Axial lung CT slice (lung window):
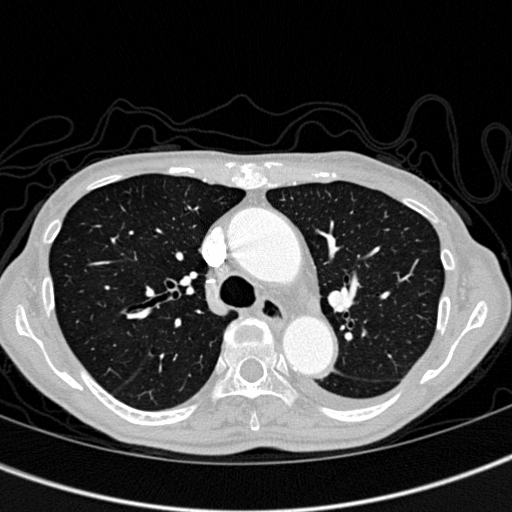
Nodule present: no